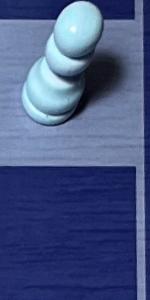
Label: Empty